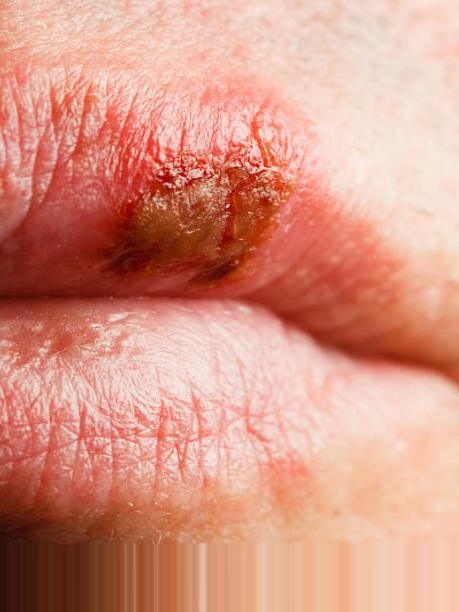
Condition: Mouth Ulcer